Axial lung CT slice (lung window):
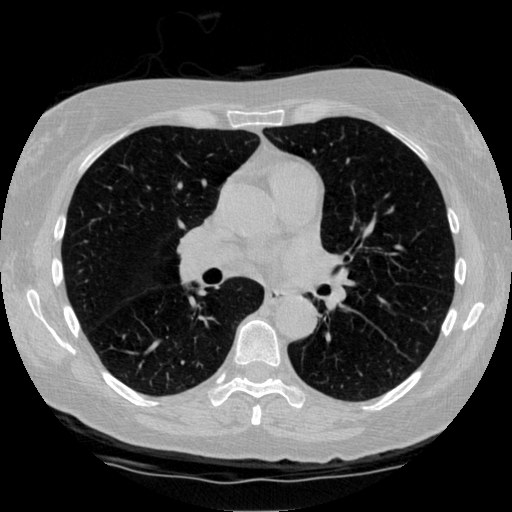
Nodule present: no